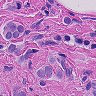
Metastatic tissue present: yes